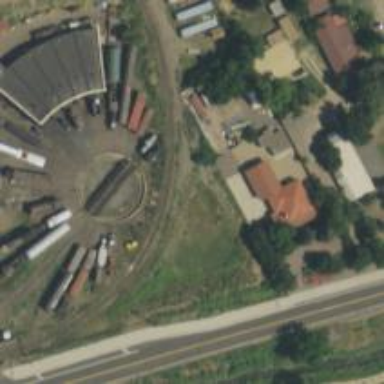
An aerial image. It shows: Historic railway located in yard area.